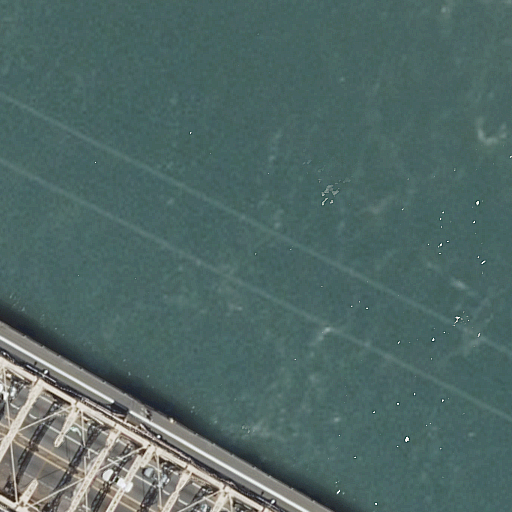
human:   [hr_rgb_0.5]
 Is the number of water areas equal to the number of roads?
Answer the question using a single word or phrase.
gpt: no

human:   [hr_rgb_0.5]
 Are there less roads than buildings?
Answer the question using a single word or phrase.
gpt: no

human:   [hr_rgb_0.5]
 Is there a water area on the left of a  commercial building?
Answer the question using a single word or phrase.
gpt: no

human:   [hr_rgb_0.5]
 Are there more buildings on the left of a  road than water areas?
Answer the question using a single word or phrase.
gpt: no

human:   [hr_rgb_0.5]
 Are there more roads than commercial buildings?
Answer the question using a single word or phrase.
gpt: yes

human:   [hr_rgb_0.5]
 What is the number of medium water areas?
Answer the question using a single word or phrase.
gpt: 0

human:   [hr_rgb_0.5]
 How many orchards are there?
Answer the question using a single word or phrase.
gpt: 0

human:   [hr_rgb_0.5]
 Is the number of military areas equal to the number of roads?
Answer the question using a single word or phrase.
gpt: no

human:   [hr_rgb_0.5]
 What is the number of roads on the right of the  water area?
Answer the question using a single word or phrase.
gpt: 0

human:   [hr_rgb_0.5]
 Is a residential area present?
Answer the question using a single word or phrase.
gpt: no

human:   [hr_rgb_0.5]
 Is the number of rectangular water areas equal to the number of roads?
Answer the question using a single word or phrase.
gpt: no

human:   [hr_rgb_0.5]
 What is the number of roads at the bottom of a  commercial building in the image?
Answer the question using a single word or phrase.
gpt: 0

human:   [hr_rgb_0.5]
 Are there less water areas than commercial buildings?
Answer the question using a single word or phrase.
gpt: no

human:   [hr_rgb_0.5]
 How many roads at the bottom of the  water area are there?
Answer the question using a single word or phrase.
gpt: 6

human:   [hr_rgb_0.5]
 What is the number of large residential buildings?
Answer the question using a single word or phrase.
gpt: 0

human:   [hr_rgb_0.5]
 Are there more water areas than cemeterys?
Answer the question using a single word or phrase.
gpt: yes

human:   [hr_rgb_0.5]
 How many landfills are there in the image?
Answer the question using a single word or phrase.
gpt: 0

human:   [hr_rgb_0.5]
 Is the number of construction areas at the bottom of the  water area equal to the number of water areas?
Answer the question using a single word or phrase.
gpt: no

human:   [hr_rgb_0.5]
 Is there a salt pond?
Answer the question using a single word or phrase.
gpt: no

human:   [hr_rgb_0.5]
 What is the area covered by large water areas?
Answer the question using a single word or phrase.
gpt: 10623m2

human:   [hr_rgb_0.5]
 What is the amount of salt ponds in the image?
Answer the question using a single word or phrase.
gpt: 0

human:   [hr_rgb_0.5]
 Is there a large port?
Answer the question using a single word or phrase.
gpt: no

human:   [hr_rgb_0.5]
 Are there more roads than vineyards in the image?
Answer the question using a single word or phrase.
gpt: yes

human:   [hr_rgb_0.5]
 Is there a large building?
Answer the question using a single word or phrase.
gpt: no

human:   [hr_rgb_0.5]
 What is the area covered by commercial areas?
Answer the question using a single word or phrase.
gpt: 0m2

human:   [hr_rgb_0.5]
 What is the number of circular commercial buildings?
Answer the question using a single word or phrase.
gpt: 0

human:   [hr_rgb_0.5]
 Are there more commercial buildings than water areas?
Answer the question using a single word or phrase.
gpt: no

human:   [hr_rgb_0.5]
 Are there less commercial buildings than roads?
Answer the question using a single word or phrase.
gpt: yes

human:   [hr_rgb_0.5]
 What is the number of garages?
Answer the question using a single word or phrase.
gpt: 0

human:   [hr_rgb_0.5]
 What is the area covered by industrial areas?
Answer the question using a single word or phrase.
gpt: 0m2

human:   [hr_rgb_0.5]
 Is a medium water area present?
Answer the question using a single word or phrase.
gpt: no

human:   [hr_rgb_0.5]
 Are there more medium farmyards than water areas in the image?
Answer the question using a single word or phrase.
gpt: no

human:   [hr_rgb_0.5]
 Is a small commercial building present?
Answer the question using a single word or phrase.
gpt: no

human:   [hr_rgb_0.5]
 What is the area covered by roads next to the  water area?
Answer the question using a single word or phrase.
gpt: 0m2

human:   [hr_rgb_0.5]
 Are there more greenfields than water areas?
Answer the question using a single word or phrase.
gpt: no

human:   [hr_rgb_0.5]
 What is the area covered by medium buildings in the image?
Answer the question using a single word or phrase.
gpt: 0m2